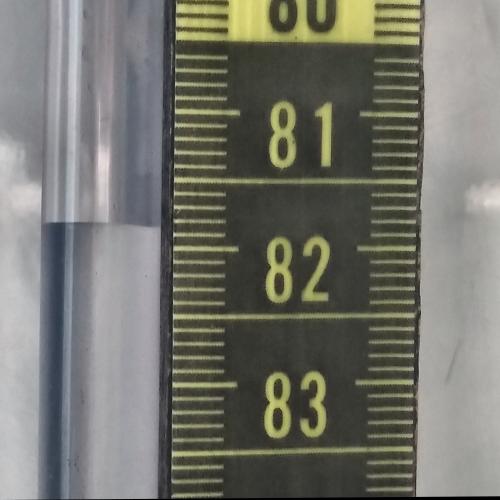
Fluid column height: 12.0 cm